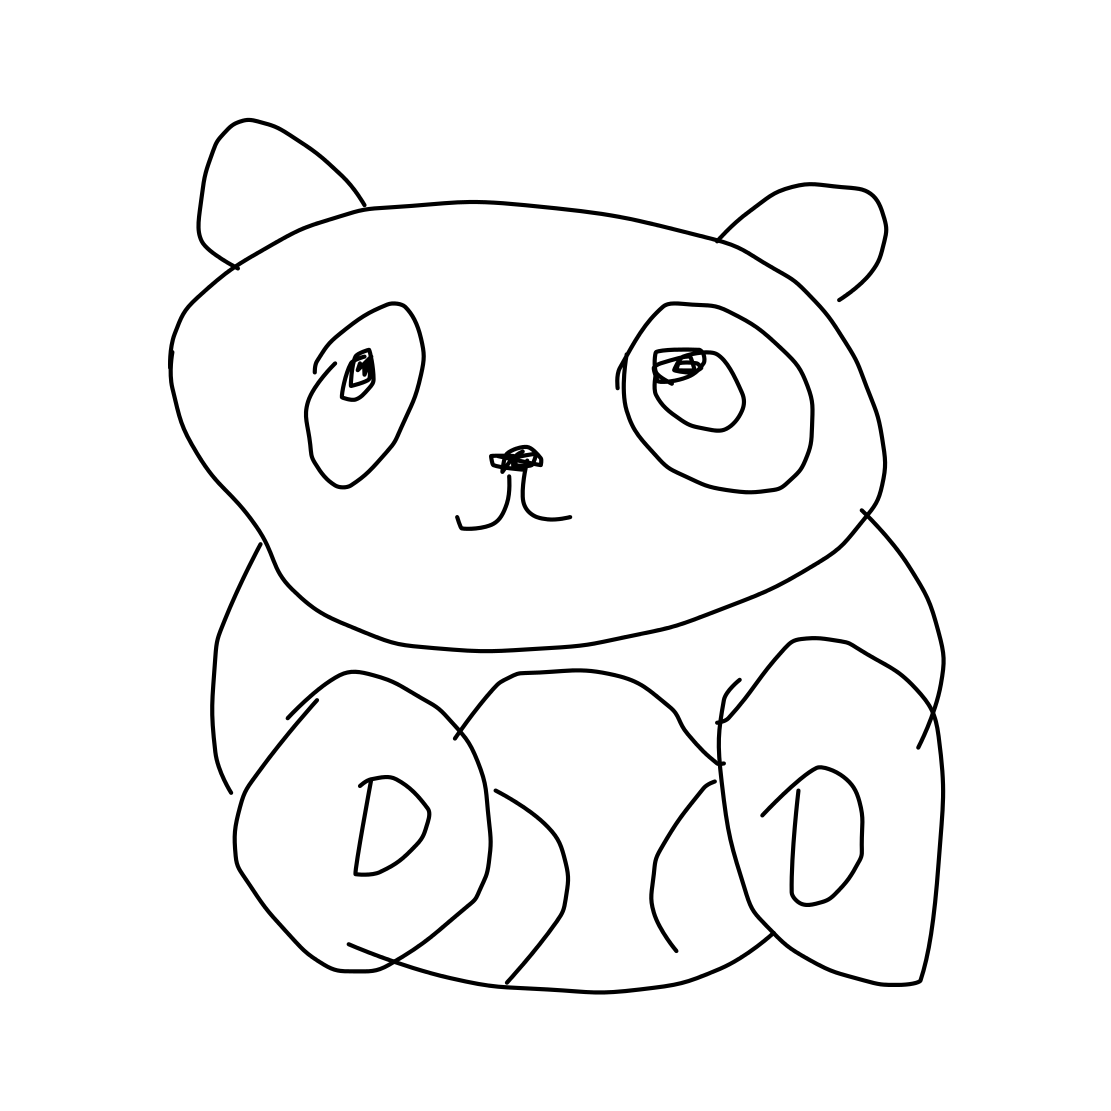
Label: panda